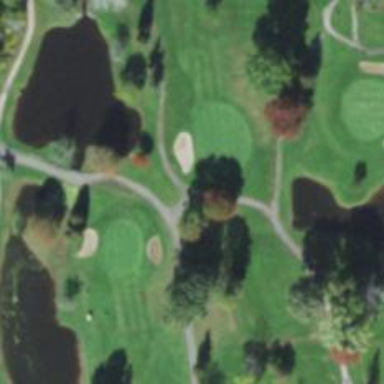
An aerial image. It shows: Path for golf carts.